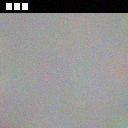
Screen state: on